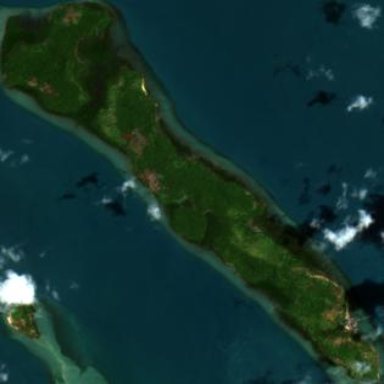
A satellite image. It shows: Island with natural coastline.